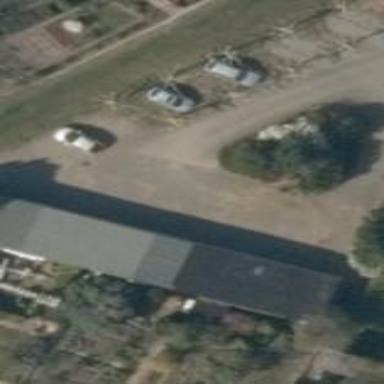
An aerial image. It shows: Garage building.